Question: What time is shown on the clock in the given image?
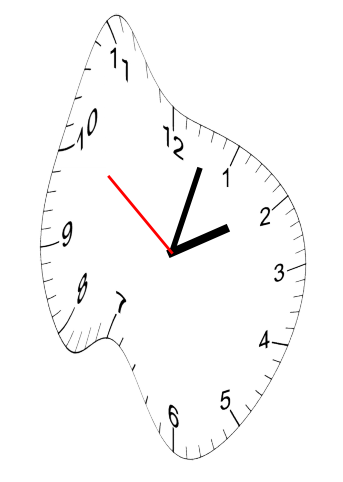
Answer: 02:02:51